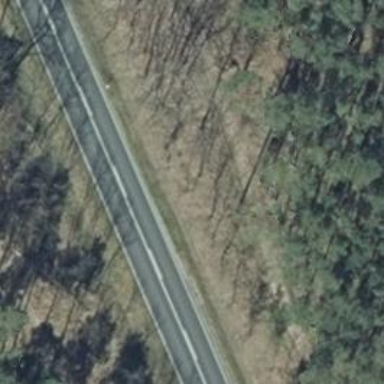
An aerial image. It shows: Asphalt road classified as primary highway.